Question: I am trying to implement some simple object picking in my application, but running into problems from the start. For testing I am trying to use what is given in this tutorial: <URL>
In my code I now do the following:
'''
GLbyte color[4];
GLfloat depth;
GLuint index;
glReadPixels(click->x, WINDOW_HEIGHT - click->y - 1, 1, 1, GL_RGBA, GL_UNSIGNED_BYTE, color);
glReadPixels(click->x, WINDOW_HEIGHT - click->y - 1, 1, 1, GL_DEPTH_COMPONENT, GL_FLOAT, &depth);
glReadPixels(click->x, WINDOW_HEIGHT - click->y - 1, 1, 1, GL_STENCIL_INDEX, GL_UNSIGNED_INT, &index);
printf("Clicked on pixel %d, %d, color %02hhx%02hhx%02hhx%02hhx, depth %f, stencil index %u
", click->x, click->y, color[0], color[1], color[2], color[3], depth, index);
'''
which give me the follwing output:

No values for RGBA or stencil index. I only have 1 object where I have put 'glStencilFunc(GL_ALWAYS, 99, -1);', so I am not expecting to see a stencil index for most places. For the colors however I did not think anything extra would be required?
For debugging here are some core parts of my OGL initialization code:
'''
glEnable(GL_DEPTH_TEST);
glEnable(GL_BLEND);
glBlendFunc(GL_SRC_ALPHA, GL_ONE_MINUS_SRC_ALPHA);
glEnable(GL_MULTISAMPLE);
glEnable(GL_STENCIL_TEST);
glStencilOp(GL_KEEP, GL_KEEP, GL_REPLACE);
'''
and SDL initialization code:
'''
SDL_GL_SetAttribute(SDL_GL_RED_SIZE, 8);
SDL_GL_SetAttribute(SDL_GL_GREEN_SIZE, 8);
SDL_GL_SetAttribute(SDL_GL_BLUE_SIZE, 8);
SDL_GL_SetAttribute(SDL_GL_ALPHA_SIZE, 8);
SDL_GL_SetAttribute(SDL_GL_DOUBLEBUFFER, 1);
SDL_GL_SetAttribute(SDL_GL_DEPTH_SIZE, 24);
SDL_GL_SetAttribute(SDL_GL_MULTISAMPLEBUFFERS, 1);
SDL_GL_SetAttribute(SDL_GL_MULTISAMPLESAMPLES, 4);
SDL_GL_SetAttribute(SDL_GL_STENCIL_SIZE, 8);
window = SDL_CreateWindow(windowTitle.c_str(), SDL_WINDOWPOS_CENTERED,
SDL_WINDOWPOS_CENTERED, width, height, SDL_WINDOW_OPENGL | SDL_WINDOW_SHOWN);
'''
From this information is it possible to extract why my 'glReadPixels' is not reporting for example RGBA values?
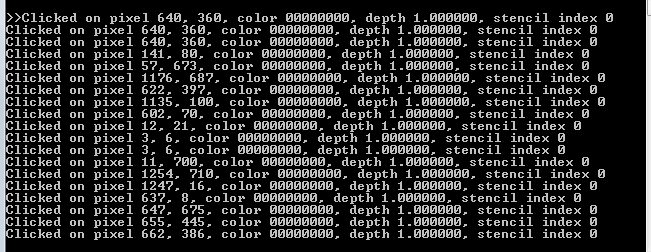
Answer: Found the solution to this problem...
It was swapping the buffer before running the 'glReadPixels'.